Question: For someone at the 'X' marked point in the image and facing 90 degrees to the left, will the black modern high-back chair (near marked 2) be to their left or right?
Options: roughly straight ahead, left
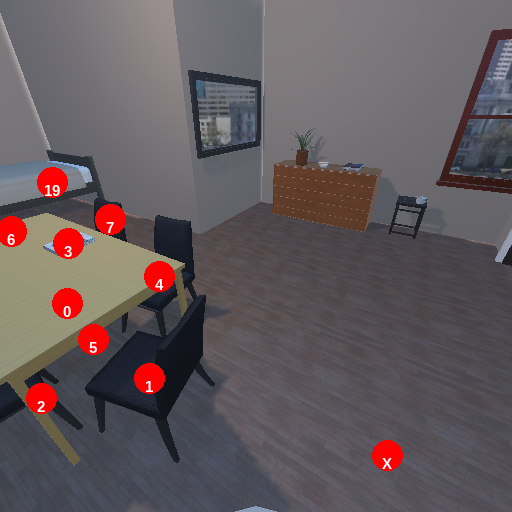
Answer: roughly straight ahead